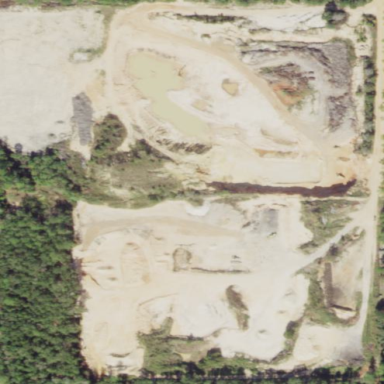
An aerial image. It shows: Brownfield site with resource of sand.